Question: I need to create a matrix based on the results of a column (name):

As shown in the picture, the column can have repeated values and they will not be always the same. So the table creation would have to be dynamic.
What's the best way to do it?
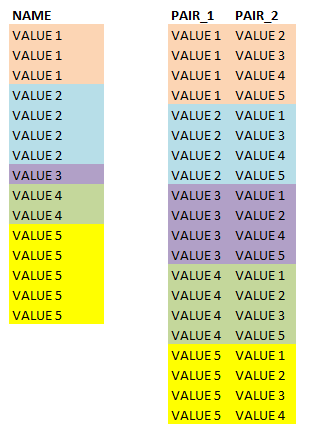
Answer: You can use a <URL>
'''
select
pair_1, pair_2
from
(select distinct name as pair_1 from TABLE_NAME),
(select distinct name as pair_2 from TABLE_NAME)
where
pair_1 <> pair_2
'''